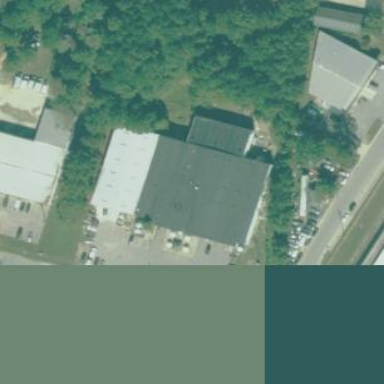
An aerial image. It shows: Commercial building.